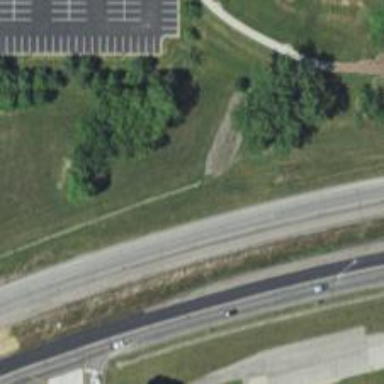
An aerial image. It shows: Trunk highway.